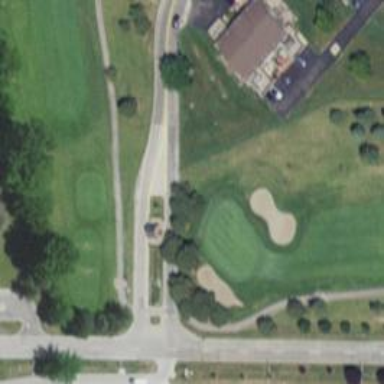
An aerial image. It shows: View of golf hole.